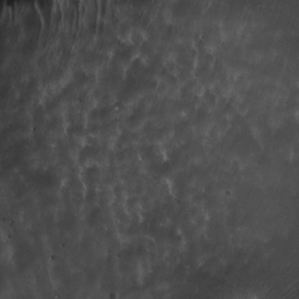
Label: non_frost